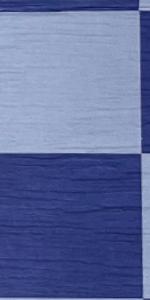
Label: Empty